Field crop: tomato
Growth stage: 1
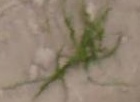
Species: cyperus